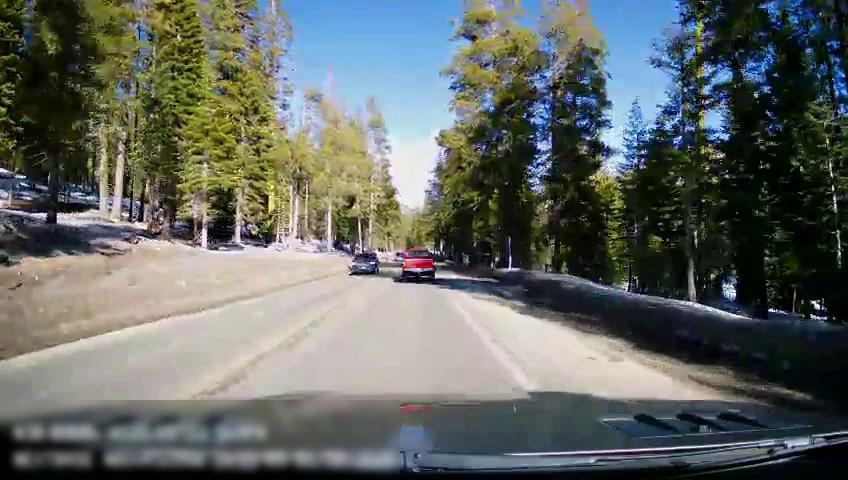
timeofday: Day
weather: Sunny
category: Drivable Space
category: Vehicles | SUV
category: Vehicles | Truck
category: Lanes | Opposite Lane
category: Lanes | Current Lane